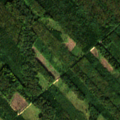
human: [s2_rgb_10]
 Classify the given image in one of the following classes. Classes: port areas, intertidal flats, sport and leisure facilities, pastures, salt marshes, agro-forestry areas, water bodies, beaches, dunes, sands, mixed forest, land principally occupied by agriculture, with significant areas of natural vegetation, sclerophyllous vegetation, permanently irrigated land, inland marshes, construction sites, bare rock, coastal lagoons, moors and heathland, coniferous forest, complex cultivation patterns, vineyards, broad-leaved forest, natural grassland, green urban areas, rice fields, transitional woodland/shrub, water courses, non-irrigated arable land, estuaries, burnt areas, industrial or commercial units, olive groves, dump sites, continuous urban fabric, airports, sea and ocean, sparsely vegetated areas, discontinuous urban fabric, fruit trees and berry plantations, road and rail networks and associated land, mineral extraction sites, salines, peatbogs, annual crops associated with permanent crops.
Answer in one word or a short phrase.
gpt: coniferous forest, mixed forest, transitional woodland/shrub